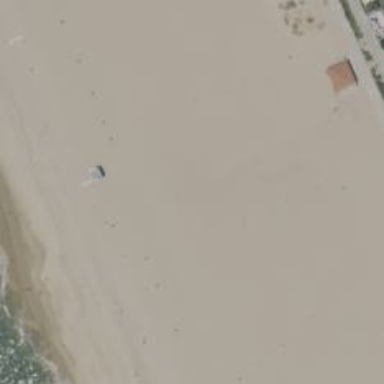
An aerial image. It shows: Lifeguard station.